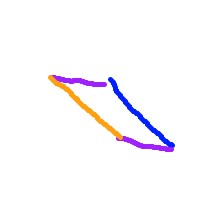
Shape: parallelogram